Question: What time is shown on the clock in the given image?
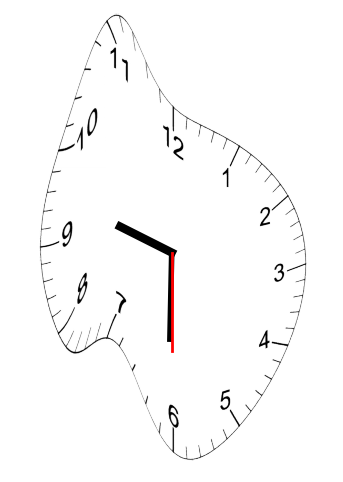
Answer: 09:30:30